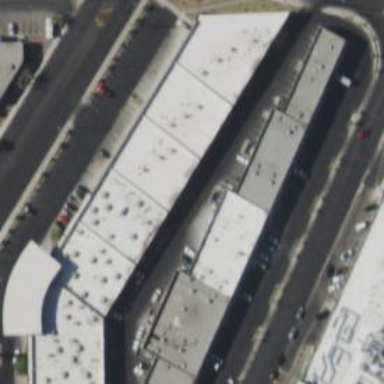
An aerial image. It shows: Industrial building.